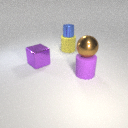
large yellow rubber cylinder behind large purple metal cube